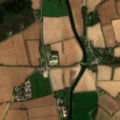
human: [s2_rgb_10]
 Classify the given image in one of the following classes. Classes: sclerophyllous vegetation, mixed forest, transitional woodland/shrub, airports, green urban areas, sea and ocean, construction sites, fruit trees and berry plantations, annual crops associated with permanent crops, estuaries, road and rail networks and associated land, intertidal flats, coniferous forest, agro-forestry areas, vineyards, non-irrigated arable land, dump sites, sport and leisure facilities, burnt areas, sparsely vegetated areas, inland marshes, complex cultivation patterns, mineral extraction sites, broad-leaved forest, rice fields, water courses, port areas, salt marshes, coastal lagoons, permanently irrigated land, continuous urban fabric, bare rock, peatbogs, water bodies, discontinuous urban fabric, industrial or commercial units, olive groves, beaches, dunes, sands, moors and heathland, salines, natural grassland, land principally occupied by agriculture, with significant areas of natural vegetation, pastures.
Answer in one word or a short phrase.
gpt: non-irrigated arable land, pastures, transitional woodland/shrub